Aerial crown-view tile of a tropical tree (Barro Colorado Island, Panama), acquired 20240813:
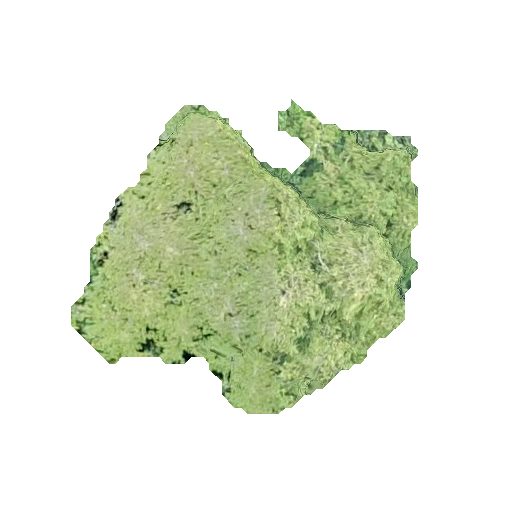
Species: Quararibea stenophylla
GBIF accepted scientific name: Quararibea stenophylla
Crown area: 110.612 m²